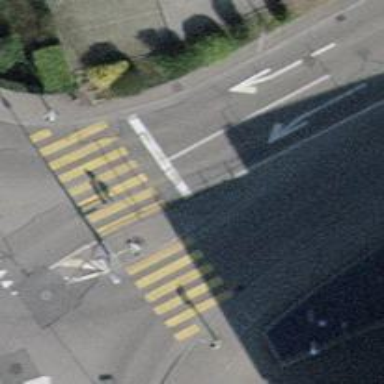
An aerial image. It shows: Marked road crossing with pedestrian island.